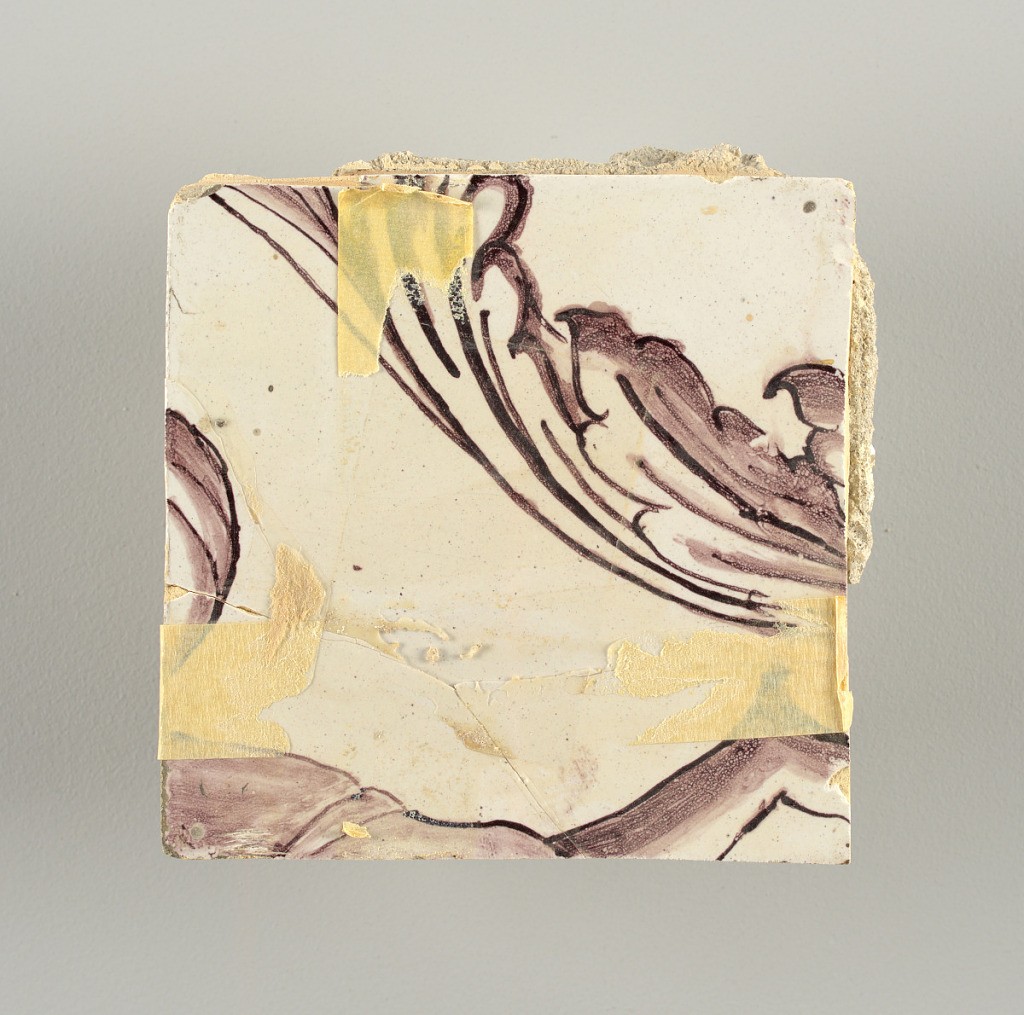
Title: Wall facing
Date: ca. 1725
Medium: tin-glazed earthenware, underglaze
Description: Two vertical rectangles, twenty-three tiles high.  A) Nine tiles wide at top; seven tiles wide at bottom.  B) Ten and one-half tiles wide.

Arabesque design of foliage.  A) with centered figure of Justice under a canopy.  B) with centered urn.